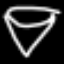
Label: diamond